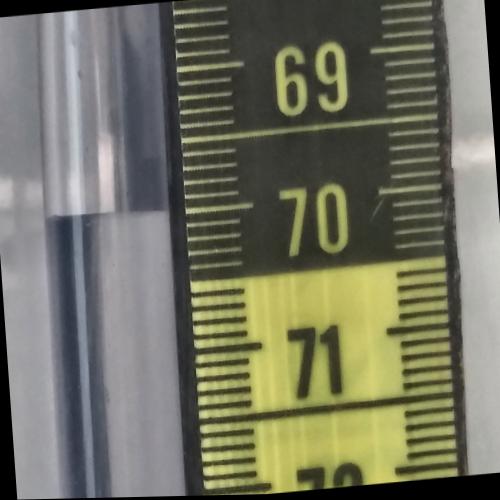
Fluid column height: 70.0 cm